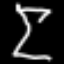
Label: hourglass